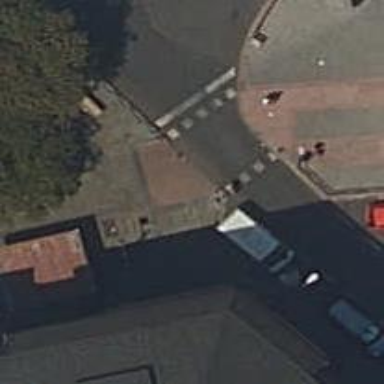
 there are traffic signals and zebra crossing."